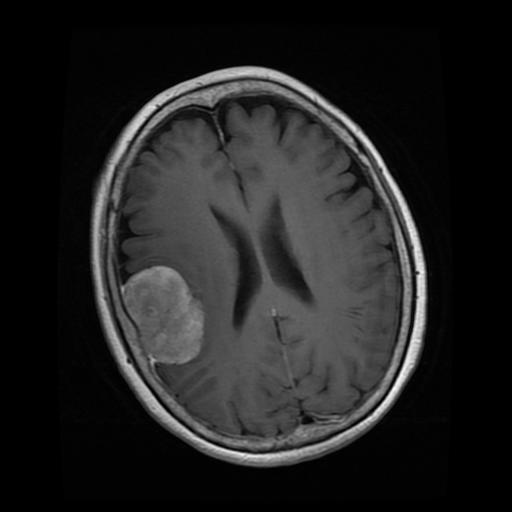
Label: meningioma